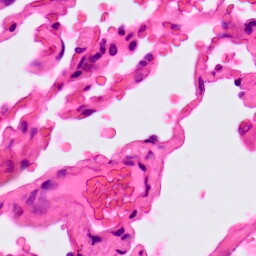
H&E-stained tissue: Lung